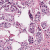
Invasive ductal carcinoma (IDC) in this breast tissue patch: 1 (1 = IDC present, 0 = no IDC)